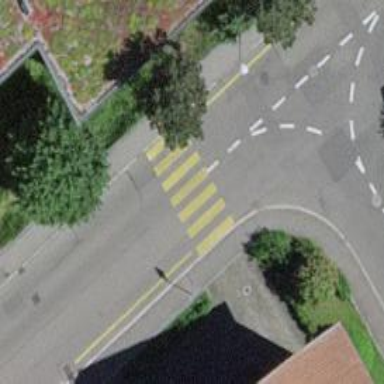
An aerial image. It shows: Uncontrolled zebra crossing on the road.